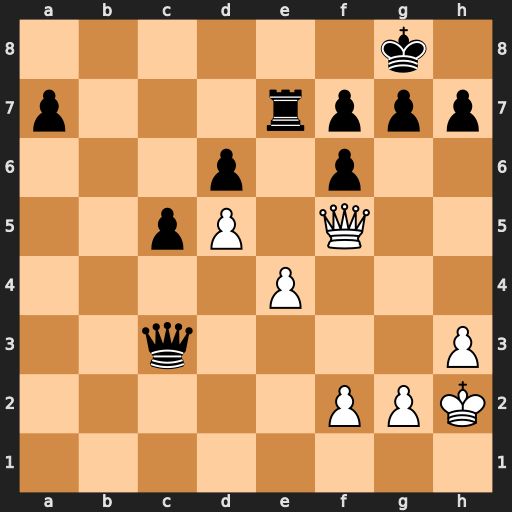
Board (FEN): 6k1/p3rppp/3p1p2/2pP1Q2/4P3/2q4P/5PPK/8
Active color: w
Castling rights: -
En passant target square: -
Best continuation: Qc8+ Re8 Qxe8#